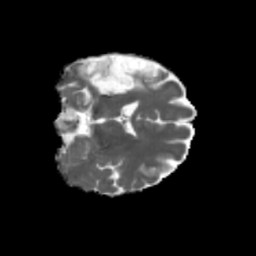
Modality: MD
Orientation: coronal
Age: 36
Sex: female
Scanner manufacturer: siemens
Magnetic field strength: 3 T
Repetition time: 5.47 s
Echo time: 0.0854 s